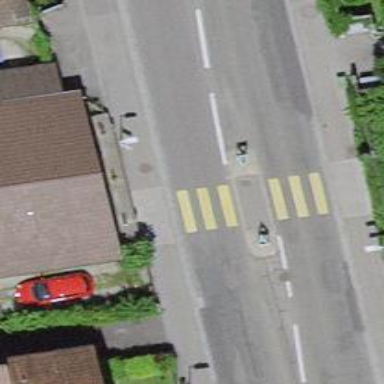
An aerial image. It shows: Secondary road with asphalt surface. There are sidewalks on both sides and designated cycle lane.